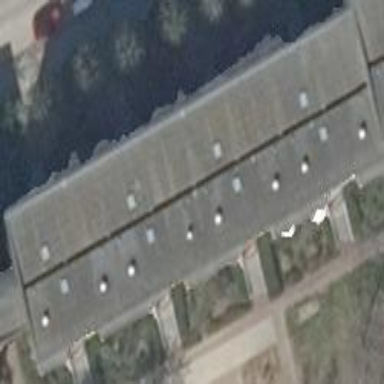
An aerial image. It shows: Residential building with flat roof.